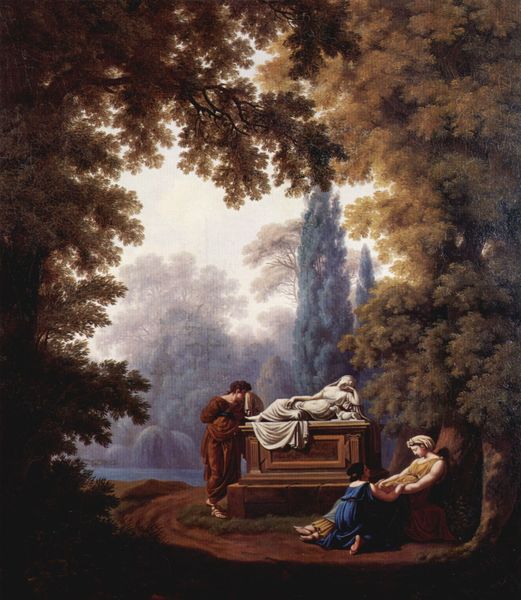
Titel: Das Grabmal von S. de la Rive
Künstler: Pierre Louis de Larive
Standort: Genève
Institution: Musée d'Art et d'Histoire
Schlagwörter: akt, baum, blau, blätter, gemälde, gruppe, himmel, laub, mann, nackt, umhang, wasser, weiß, bäume, fluss, frauen, gelb, grün, landschaft, menschen, ocker, see, sitzen, ausschnitt, braun, frau, grau, licht, marmor, schwarz, park, rot, tuch, weg, beige, malerei, arm, sockel, stehen, stein, tod, tot, trauer, weide, sonne, figur, gewand, sessel, gewänder, klassizismus, paar, personen, gebeugt, wald, genre, skulptur, statue, sommer, ruhe, biegung, genrebild, furchen, spuren, grisaille, romantik, trennung, stimmung, gesenkt, faltenwurf, podest, liegend, rit, antike, idyll, denkmal, zypresse, lichtung, weinen, liegende, knien, kurve, trost, sarg, kiefer, grab, schmerz, bleich, mönch, eiche, pinie, eichen, anlehnen, beweinung, trauernde, tränen, trauerweide, grabmal, grabmahl, sarkophag, klage, einen, beziehung, umlaubt, menschen#, totenklage